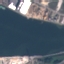
Land use / land cover class: River